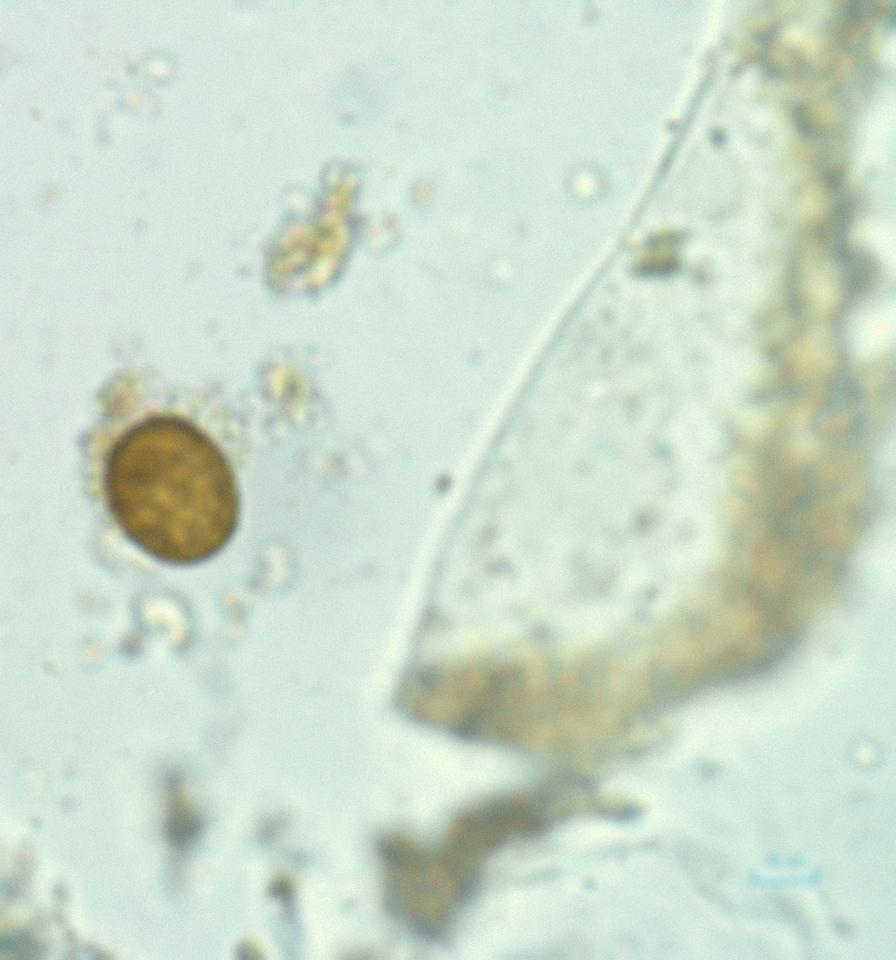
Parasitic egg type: Taenia spp. egg